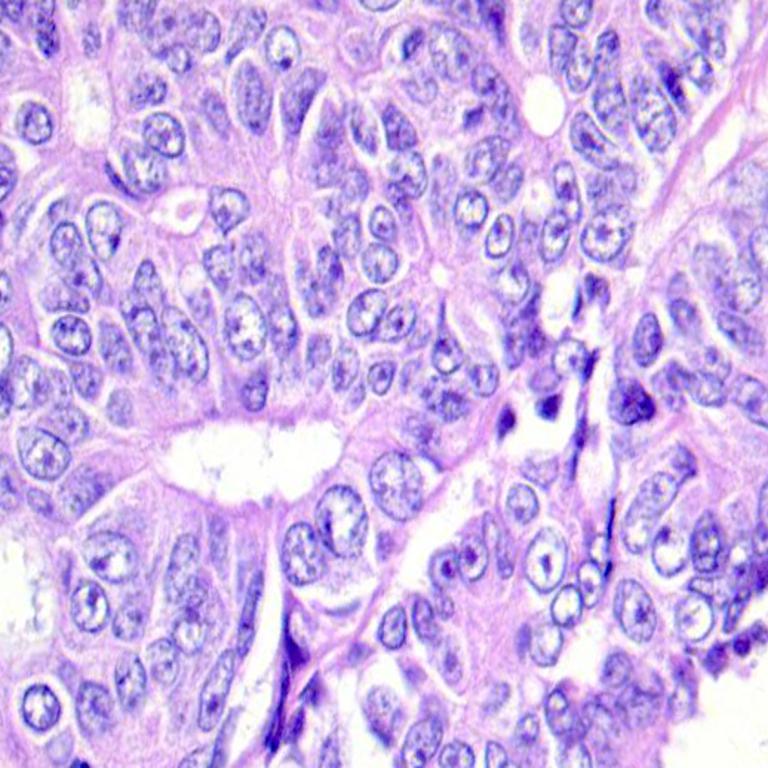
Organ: colon
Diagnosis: adenocarcinomas